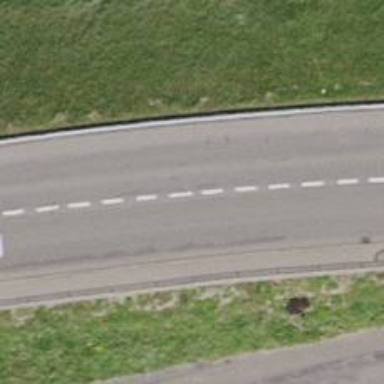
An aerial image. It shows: Asphalt road classified as primary highway.